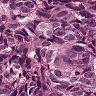
Metastatic tissue present: yes